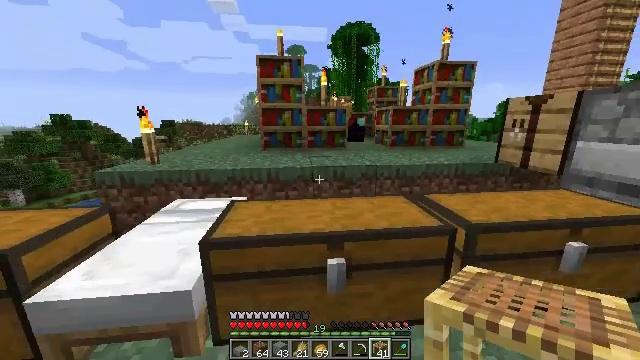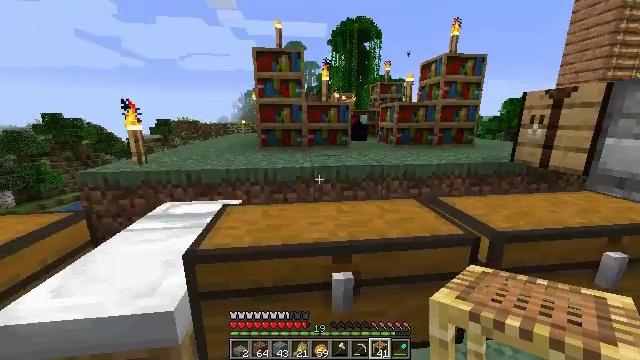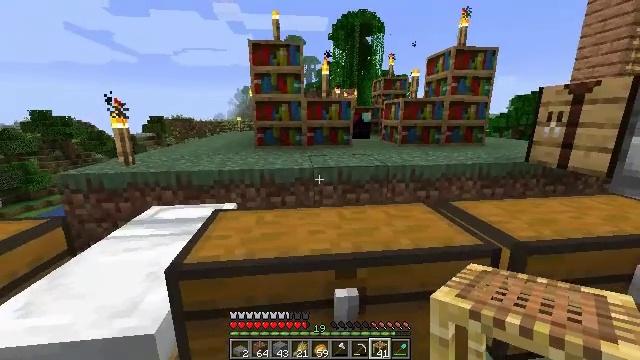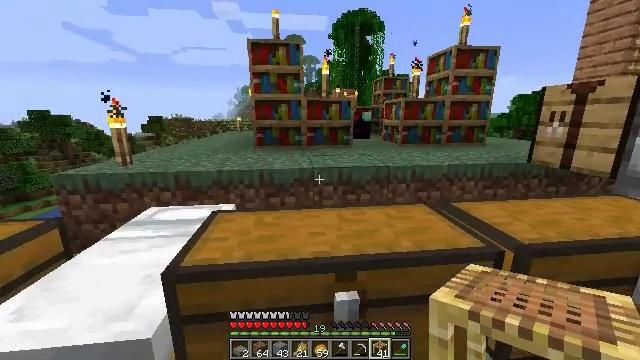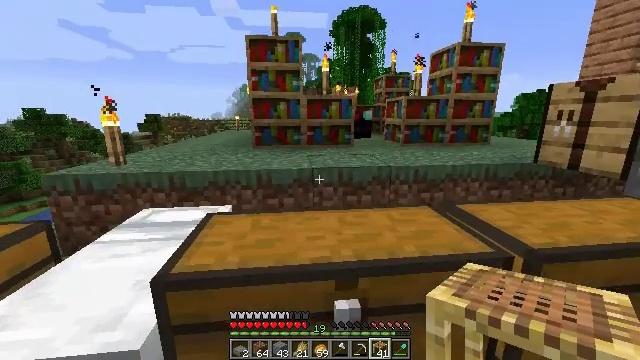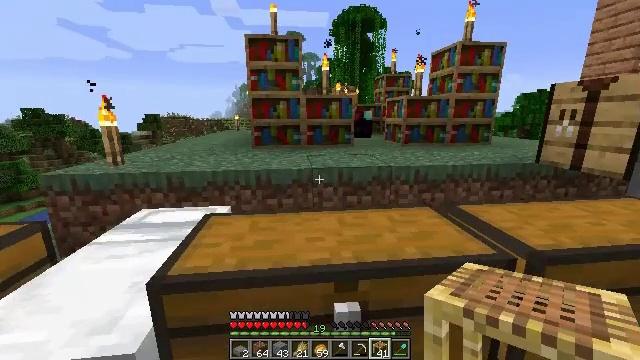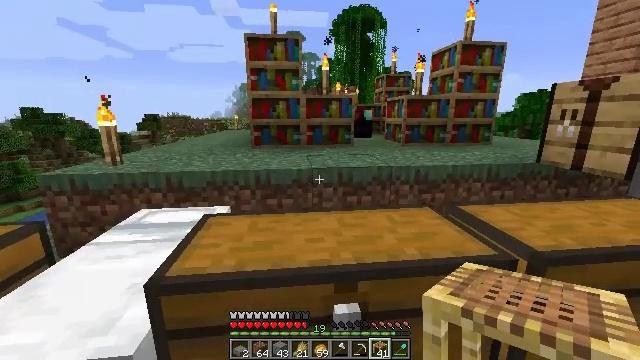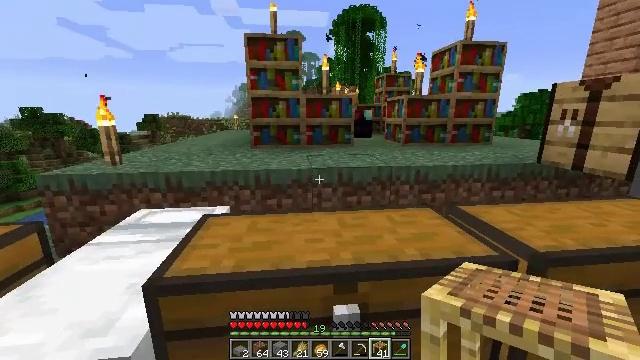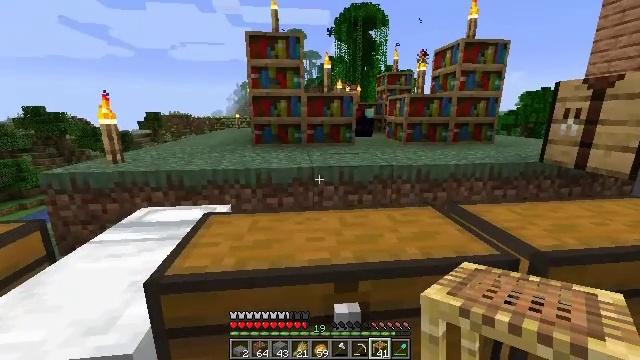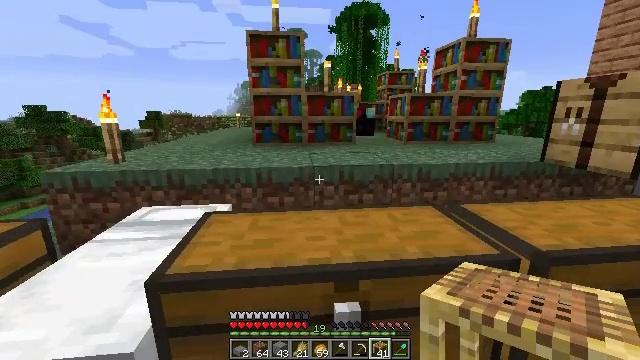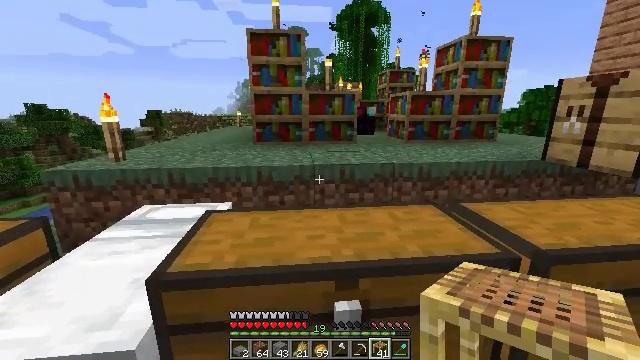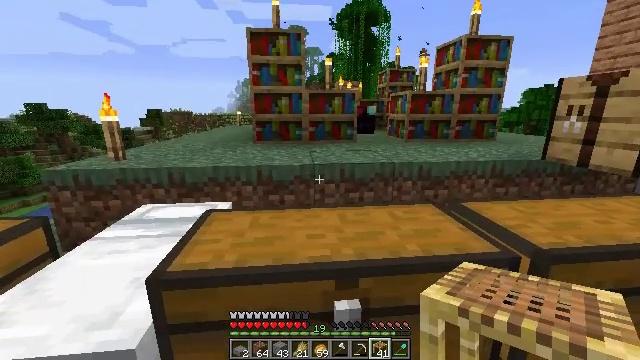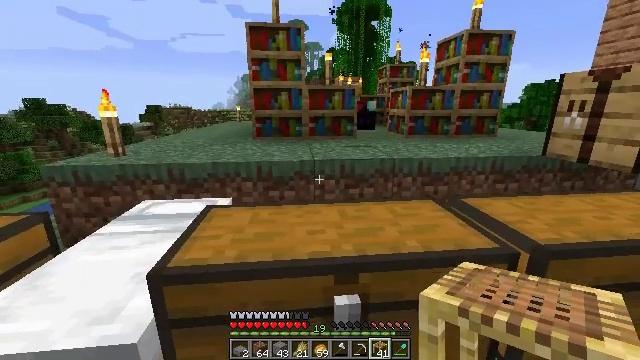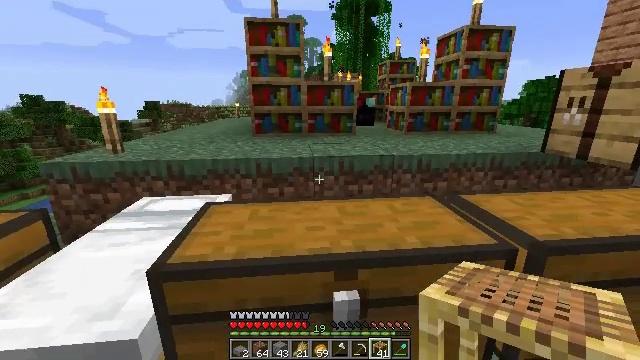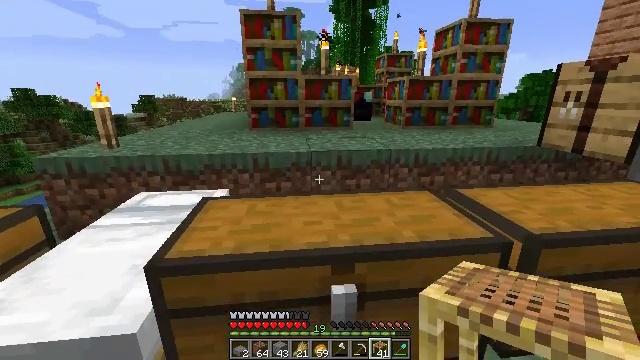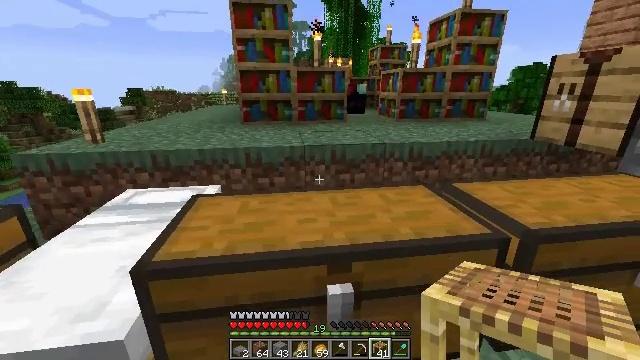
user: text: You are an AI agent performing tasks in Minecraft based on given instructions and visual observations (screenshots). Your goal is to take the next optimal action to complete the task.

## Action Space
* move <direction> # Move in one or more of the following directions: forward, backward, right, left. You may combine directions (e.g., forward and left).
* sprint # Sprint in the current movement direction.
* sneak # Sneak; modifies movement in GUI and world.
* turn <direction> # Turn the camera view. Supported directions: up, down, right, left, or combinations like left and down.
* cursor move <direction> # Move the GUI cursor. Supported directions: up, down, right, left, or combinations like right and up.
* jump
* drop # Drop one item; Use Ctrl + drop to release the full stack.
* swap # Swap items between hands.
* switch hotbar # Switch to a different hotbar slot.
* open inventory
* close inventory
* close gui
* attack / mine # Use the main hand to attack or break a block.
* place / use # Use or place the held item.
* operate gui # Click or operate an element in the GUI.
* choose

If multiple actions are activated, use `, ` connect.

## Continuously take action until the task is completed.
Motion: motion action
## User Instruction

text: Cook sand in a furnace to get glass.
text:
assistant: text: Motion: no_op
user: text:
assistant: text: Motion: no_op
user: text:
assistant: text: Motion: no_op
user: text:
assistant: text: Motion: no_op
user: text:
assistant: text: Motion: no_op
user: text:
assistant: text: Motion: no_op
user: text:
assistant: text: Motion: no_op
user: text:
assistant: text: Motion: no_op
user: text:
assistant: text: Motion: no_op
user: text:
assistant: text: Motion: no_op
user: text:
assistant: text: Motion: no_op
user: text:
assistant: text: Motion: no_op
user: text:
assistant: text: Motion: no_op
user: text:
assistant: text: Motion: turn down
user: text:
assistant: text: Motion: move forward, turn right and down
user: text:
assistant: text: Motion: move forward, turn right and down
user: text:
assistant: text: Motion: move forward, turn right and down
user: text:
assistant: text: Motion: move forward, turn right and down
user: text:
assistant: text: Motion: move forward, turn right and down
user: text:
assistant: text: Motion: move forward, jump
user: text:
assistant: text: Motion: move forward, turn down, jump
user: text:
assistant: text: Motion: move forward, jump
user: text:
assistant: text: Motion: move forward, turn right, jump
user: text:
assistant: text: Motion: move forward, turn right, jump
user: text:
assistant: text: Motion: turn right
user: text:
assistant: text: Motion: turn right and up
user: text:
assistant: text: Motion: turn right and up
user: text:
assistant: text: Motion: turn right and up
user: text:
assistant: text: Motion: turn right and up
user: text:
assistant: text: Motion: no_op